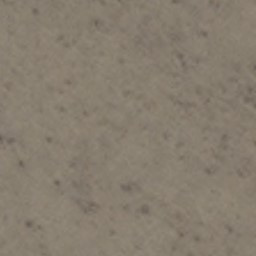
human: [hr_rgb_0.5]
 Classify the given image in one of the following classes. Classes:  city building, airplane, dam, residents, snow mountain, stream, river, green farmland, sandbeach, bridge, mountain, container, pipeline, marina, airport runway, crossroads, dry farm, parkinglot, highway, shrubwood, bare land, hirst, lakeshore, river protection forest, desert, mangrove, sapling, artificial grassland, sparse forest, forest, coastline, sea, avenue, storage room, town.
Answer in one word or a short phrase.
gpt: bare land